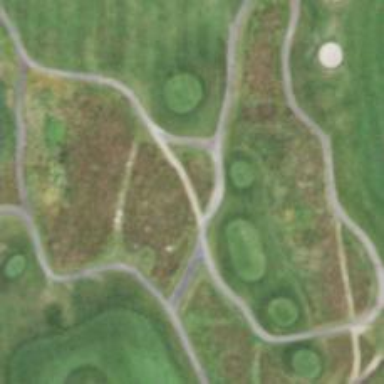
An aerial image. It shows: Path for both road and golf.